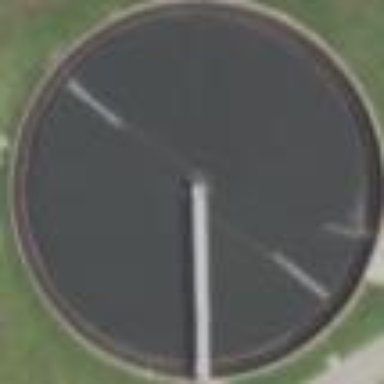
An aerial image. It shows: Basin for wastewater.